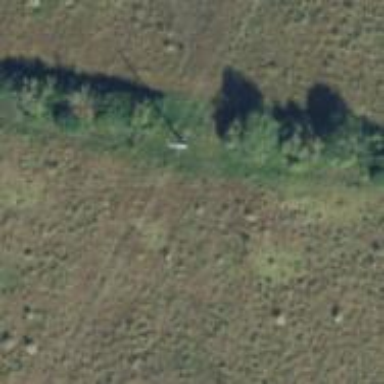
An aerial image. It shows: Power pole.